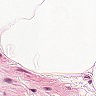
Metastatic tissue present: no